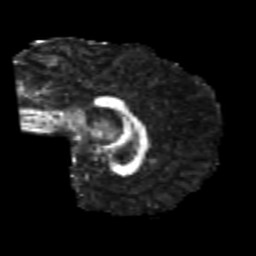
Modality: FA
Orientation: sagittal
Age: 21
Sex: male
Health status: healthy
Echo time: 0.074 s